Question: I've been trying to figure out what's wrong with this expression in my docstring. I'm using the 'sphinx.ext.mathjax' extension in python sphinx v1.2b. The docstring:
'''
.. math::
w_k^* = \min_{w_k} \ell_k(w_k) + \lambda\left(lpha||w_k||_1
+
rac{1}{2}(1-lpha) ||w_k||^2
ight)
'''
This is what appears:

But it continues to generate this strange warning and not render the expression at all:
'''
WARNING: Block quote ends without a blank line; unexpected unindent.
'''
Strangely enough, if I remove 'lpha', '\left', '
ight', '
rac' symbols, the expression renders fine without warnings. Not sure why '\lambda' would be supported and not 'lpha'.
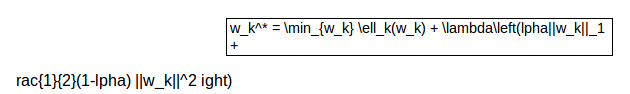
Answer: From the <URL>:
> Keep in mind that when you put math markup in read by autodoc, you either have to double all backslashes, or use Python raw strings ('r"raw"').
This is needed so that LaTeX commands, such as 'lpha', are interpreted correctly ('' and a few other sequences have <URL>.
This is the raw version of the docstring in the question, with triple quotes, prepended by 'r':
'''
r"""
.. math::
w_k^* = \min_{w_k} \ell_k(w_k) + \lambda\left(lpha||w_k||_1
+
rac{1}{2}(1-lpha) ||w_k||^2
ight)
"""
'''